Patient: sex M, age 52
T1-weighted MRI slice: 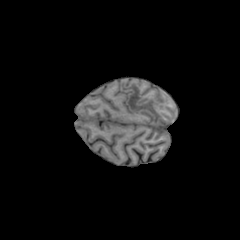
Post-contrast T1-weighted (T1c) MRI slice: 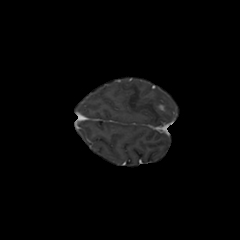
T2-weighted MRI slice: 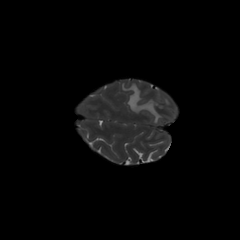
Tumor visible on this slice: yes
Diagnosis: Glioblastoma, IDH-wildtype
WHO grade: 4